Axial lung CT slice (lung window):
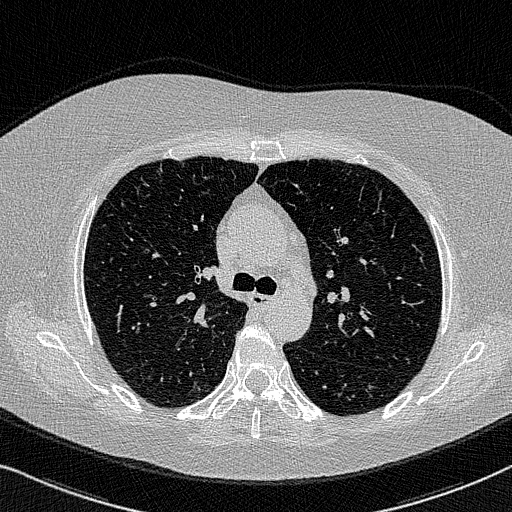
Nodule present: no